Question: I have a password element which I use for signing in process. But, I get this weird username and password once the page gets opened !!

but the problem is when I don't user password element but only input I don't get this weird username and password, what should I do to make them blank?
Here's the code
'''
echo"
<center><small>
<br />
&nbsp; &nbsp;
<p> Welcome Guest you can sign in here:</p></br>
<form action = "HomeWork.php" method = "post">
User name*: <input type="text" name="Username" />
Password*: <input type="password" name="Password" />&nbsp;
<a href="Signup.php">or Sign up !</a>
<br /> <br />
<input type=submit value=Submit align="middle" />
</form>
</small></center>";
'''
Can you help me??
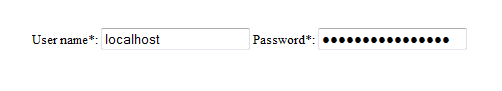
Answer: This is your browser remembering the username/password you've entered in for your localhost site. This isn't to do with your html or php. To test, try it out in another browser that you have used to view the localhost site and see if it adds it to the form elements.
Note, following kag's answer, you can add 'autocomplete=off' to the form to prevent the browser from autocompleting.
<URL>
'''
echo "
<center>
<small>
<br />
&nbsp;
<p>Welcome Guest you can sign in here:</p></br>
<form action='HomeWork.php' method='post' autocomplete='off'>
Username*: <input type='text' name='Username' />
Password*: <input type='password' name='Password' />&nbsp;
<a href='Signup.php'>or Sign up !</a>
<br />
<input type='submit' value='Submit' align='middle' />
</form>
</small>
</center>
";
'''
Also, consider not using tags like 'center' and 'small'; instead use css and classes/selectors.